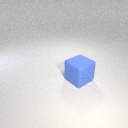
large blue rubber cube